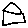
Label: house